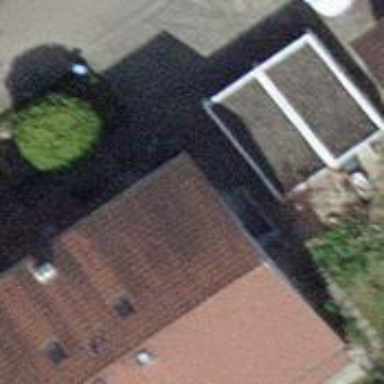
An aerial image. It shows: Group of garages.